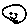
Label: smiley face